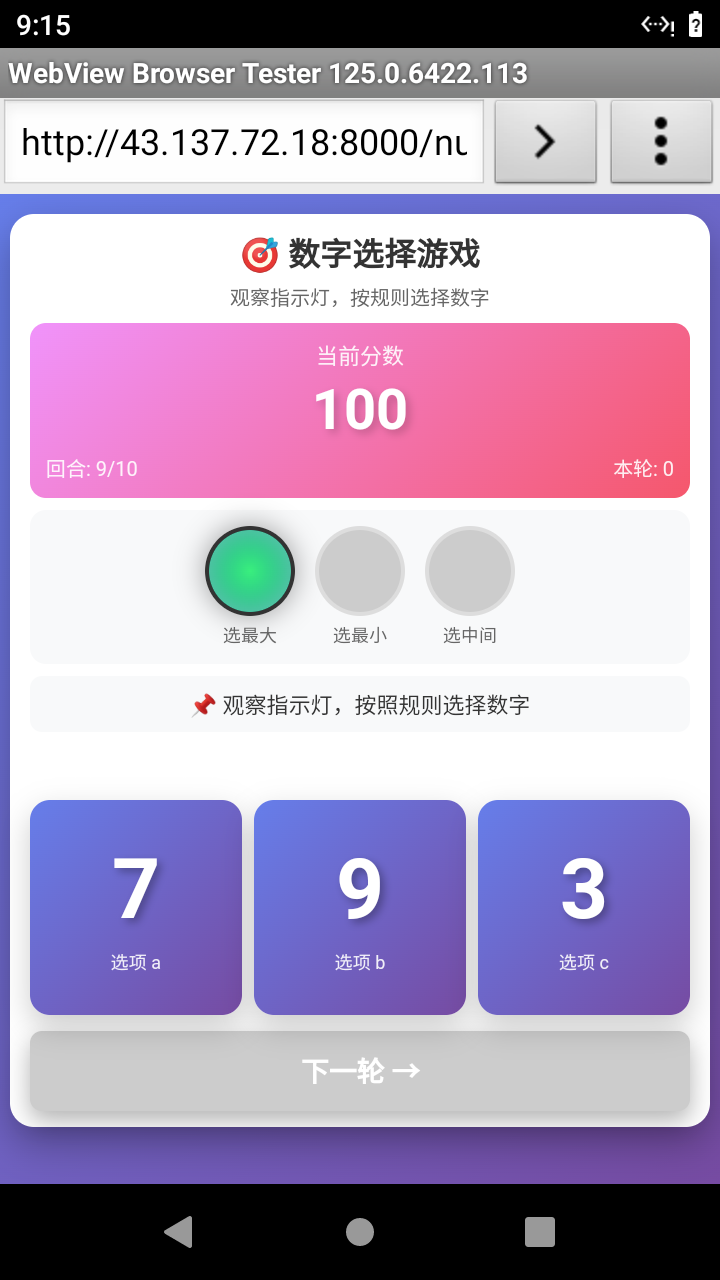

Select the correct number based on the traffic light color.
Answer: 1